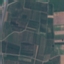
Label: PermanentCrop